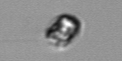
Label: Thalassiosira